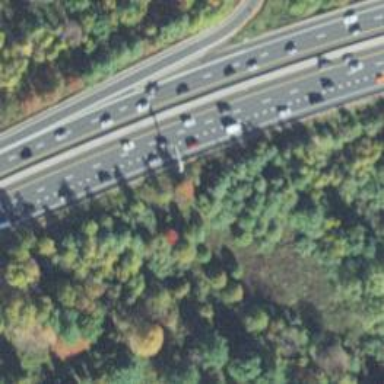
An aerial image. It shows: View of motorway.